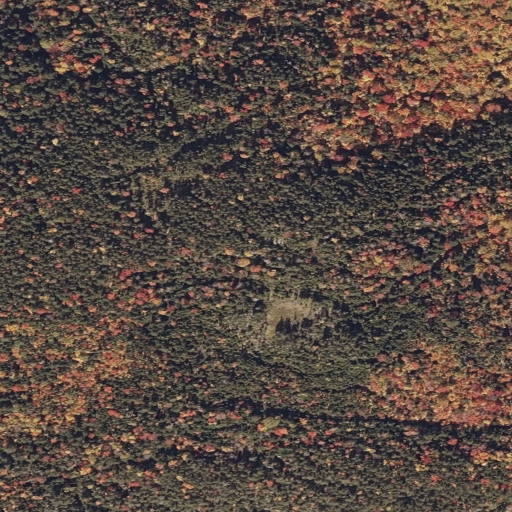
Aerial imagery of mountain in Maine named Perry Mountain containing evergreen forest, mixed forest, and deciduous forest